Question: I have the following code :
'''
<!DOCTYPE html>
<html>
<head>
<title>Kastflix</title>
<style type="text/css">
.moviepane { background-color: #181816; top: 41px; left: 181px; position: fixed; width: 100%; height: 100%; }
.movietile { background-color: #181816; margin-top: 13px; margin-left: 12px; margin-right: 12px; width: 135px; height: 235px; display:inline-block; vertical-align: top }
.movieposter { width: 135px; height: 197px; border:1px solid #000000; border-radius: 3px; transition: all 0.5s; position: absolute; }
.movieposter:hover { border:1px solid #0094ff; }
.linkoverlay { width: 137px; height: 199px; background-color: #000000; opacity: 0; transition: all 0.5s; pointer-events: none; }
.movieposter:hover + .linkoverlay { opacity: 0.6; }
</style>
</head>
<body>
<div class="moviepane">
<div class="movietile">
<a href="a">
<img class="movieposter" src="\movies\Delivery%20Man%20(2013)%20%5B1080p%5D\Delivery%20Man%20(2013)%20%5B1080p%5D.jpg"></img>
<div class="linkoverlay"></div>
</a>
<p class="moviename">Delivery Man</p>
<p class="movieyear">2013</p>
</div>
</div>
</body>
</html>
'''
When I hover over a movie tile, It looks like this :

As I see it, the movie poster is positioned absolute, so it will be relative to the closest parent container with a non-static position type. But In this case, there is none. So shouldn't it be relative to the document? Why is the movieposter relative to the movietile?
Any help is appreciated!
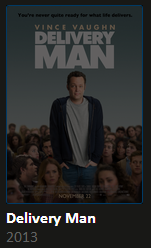
Answer: You haven't specified any offsets on the element despite it being absolutely positioned, so it will not move from its static position regardless of its containing block (i.e. regardless of whether any of its ancestors are themselves positioned or if it is anchored to the initial containing block otherwise).
This is intended behavior; see my answer to <URL> for why exactly it works this way when the offsets are not specified.
Note however that absolutely positioning this element affect its following sibling (the overlay), because absolute positioning removes the element from normal flow and so its following sibling is no longer aware of its position.